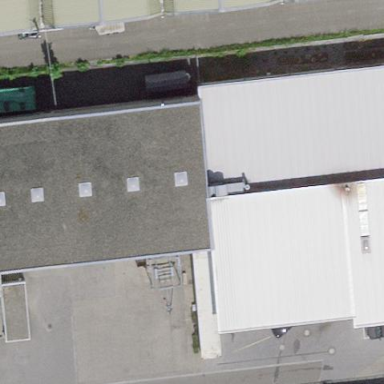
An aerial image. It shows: Industrial building.